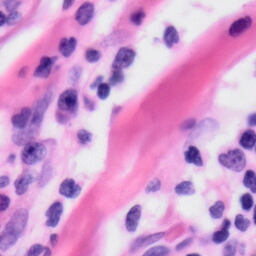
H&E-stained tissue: Skin